Question: When my users log into the website their first name, last name and ID are missing from the session data because my session data is coded to take post data and submit into the session table in my database.
Because user logs in with email and password in my session data only email appears and nothing else does.
How can I make first name, last name and id appear in my session table in my db? I want to some how grab these details from the database when user is logging in and provide it in my $u_data array so it get's posted upload login success.
Here is my code:
'''
<?php
class Login_Model extends CI_Model {
public function checkLogin() {
$this->db->where('email', $this->input->post('email')); //compare db email to email entered in form
$this->db->where('password', $this->hashed()); //compare db password to hashed user password
$query = $this->db->get('users'); //get the above info from 'user' table
if ($query->num_rows() == 1) { //if number of rows returned is 1
$u_data = array( //new variable with session data
'user_id' => $this->db->insert_id(),
'email' => $this->input->post('email'),
'first_name' => $this->input->post('first_name'),
'last_name' => $this->input->post('last_name'),
'logged_in' => TRUE
);
$this->session->set_userdata($u_data); //send data from variable to db session
return TRUE;
} else {
return FALSE;
}
}
public function hashed() { //hashing method
// sha1 and salt password
$password = $this->encrypt->sha1($this->input->post('password')); //encrypt user password
$salt = $this->config->item('encryption_key'); //grab static salt from config file
$start_hash = sha1($salt . $password);
$end_hash = sha1($password . $salt);
$hashed = sha1($start_hash . $password . $end_hash);
return $hashed;
}
}
'''

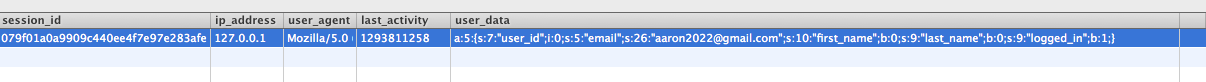
Answer: The following solved this issue for me. I looked at one of my old questions on here and used my common sense.
I made this edit to my code.
'''
if ($query->num_rows() == 1) { //if number of rows returned is 1
$user = $query->result();
$u_data = array( //new variable with session data
'user_id' => $user[0]->id,
'email' => $this->input->post('email'),
'first_name' => $user[0]->first_name,
'last_name' => $user[0]->last_name,
'logged_in' => TRUE
);
'''